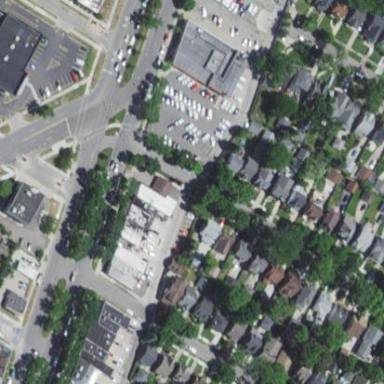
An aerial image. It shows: Retail area.